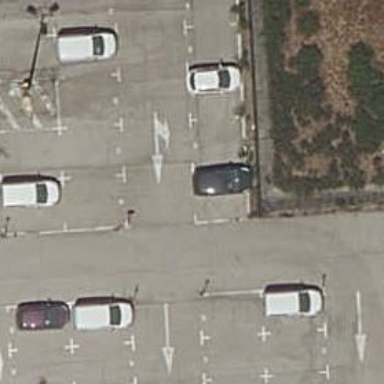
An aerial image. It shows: Parking aisle designated as service road.